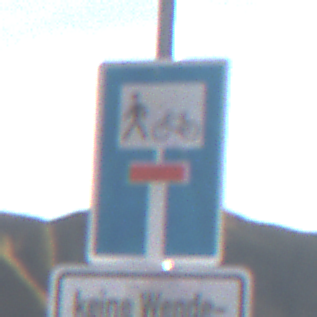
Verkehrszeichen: SackgasseRadverkehrFussgaengerDurchlaessig
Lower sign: HinweisGeaenderteVorfahrtVerkehrsfuehrungVerkehrsregelung3
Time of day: SunriseSunset
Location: Outdoor (Nature)
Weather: PartlyCloudy
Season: NotSpecified
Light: Natural